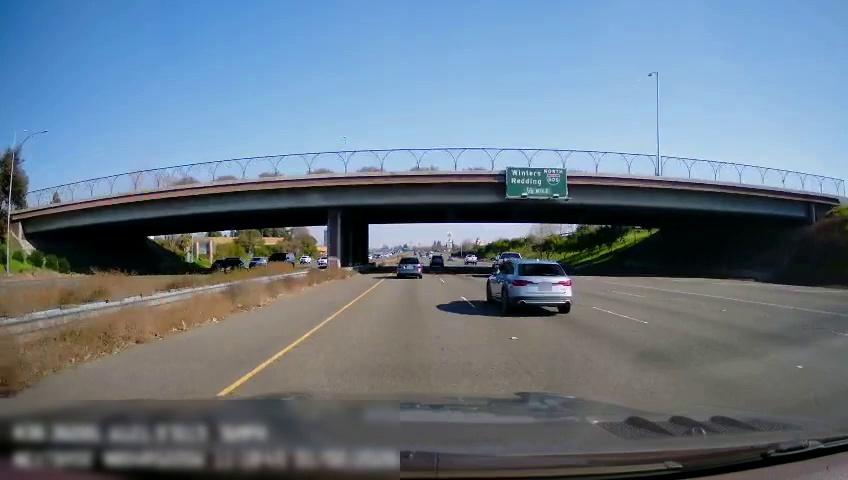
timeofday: Day
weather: Sunny
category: Drivable Space
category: Drivable Space
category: Vehicles | Car
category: Vehicles | Car
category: Vehicles | SUV
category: Vehicles | Car
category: Vehicles | Car
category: Vehicles | SUV
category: Vehicles | SUV
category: Vehicles | Truck
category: Vehicles | SUV
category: Vehicles | Car
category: Vehicles | Truck
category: Lanes | Current Lane
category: Lanes | Current Lane
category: Lanes | Alternate Lane
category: Lanes | Alternate Lane
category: Lanes | Alternate Lane
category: Traffic | Signs